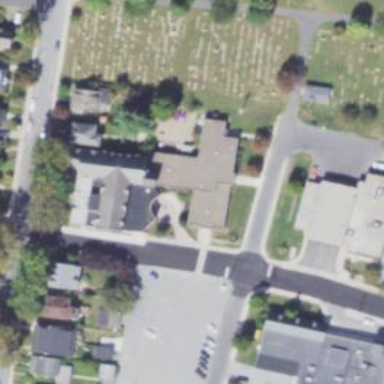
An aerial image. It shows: Beautiful church building.